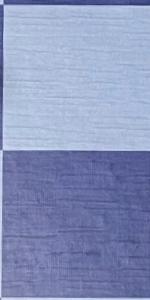
Label: Empty